Interaction volume radius: 5 \u00c5
Interaction volume height: 35 \u00c5
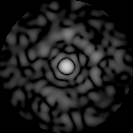
Disorder parameter: 0.8172